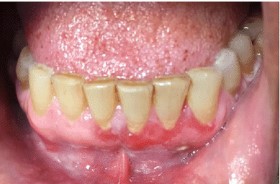
Condition: Gingivitis